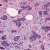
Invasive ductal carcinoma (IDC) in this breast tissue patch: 1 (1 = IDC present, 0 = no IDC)